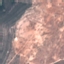
Land use / land cover: HerbaceousVegetation